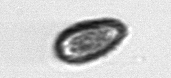
Label: Pseudochattonella_farcimen